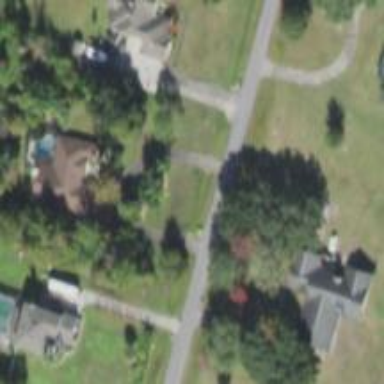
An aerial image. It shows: Driveway.